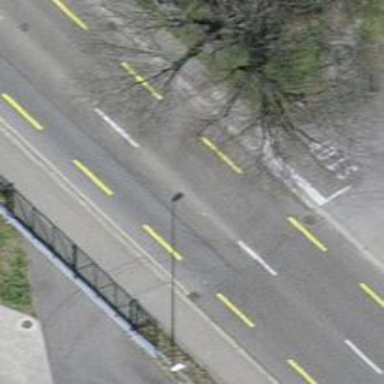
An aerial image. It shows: Primary road with asphalt surface and designated cycle lane.